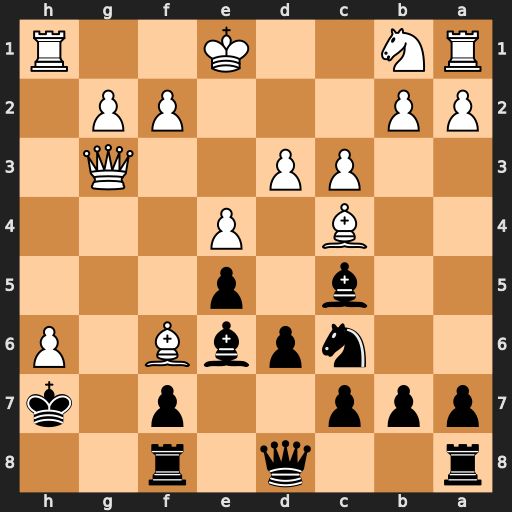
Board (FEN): r2q1r2/ppp2p1k/2npbB1P/2b1p3/2B1P3/2PP2Q1/PP3PP1/RN2K2R
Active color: b
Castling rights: KQ
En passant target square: -
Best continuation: Qxf6 Qg7+ Qxg7 hxg7+ Kxg7